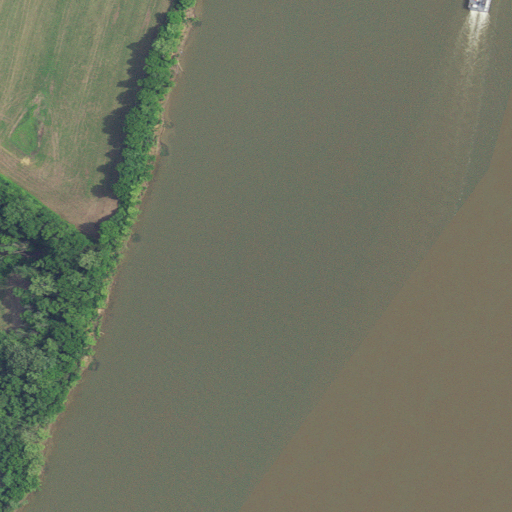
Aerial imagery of bar in Indiana named Carters Landing Bar containing open water, cultivated crops, deciduous forest, mixed forest, and herbaceous wetlands